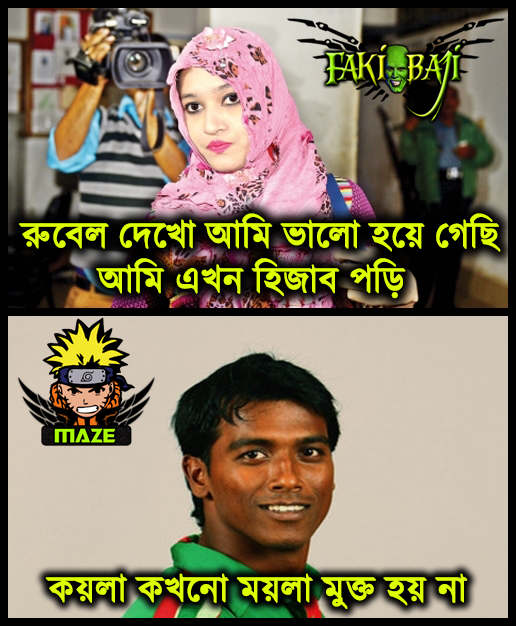
Caption: রুবেল দেখো আমি ভালো হয়ে গেছি আমি এখন হিজাব পড়ি কয়লা কখনো ময়লা মুক্ত হয় না
Label: hate